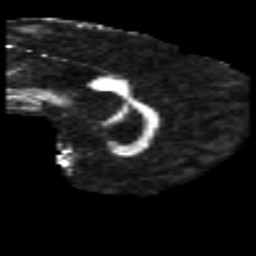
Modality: FA
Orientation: sagittal
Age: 32
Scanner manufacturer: philips
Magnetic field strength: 3 T
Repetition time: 8.6 s
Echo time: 0.127 s